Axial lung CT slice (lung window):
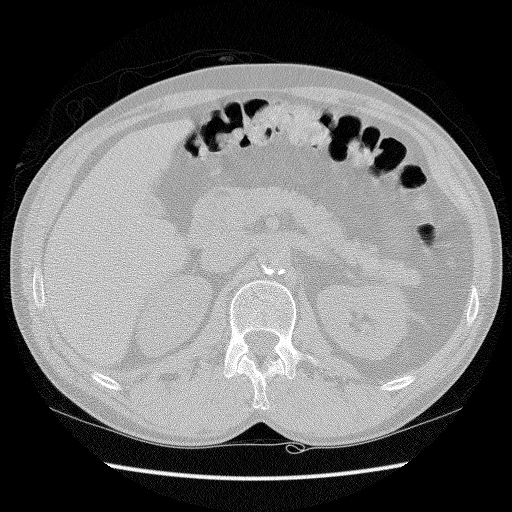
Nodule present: no